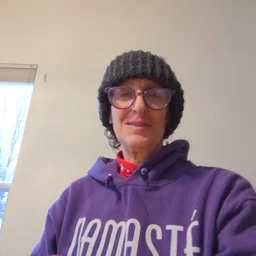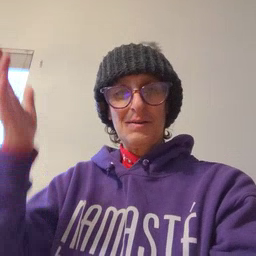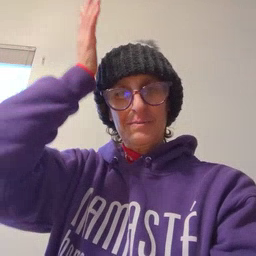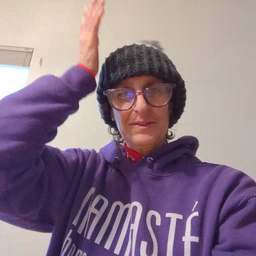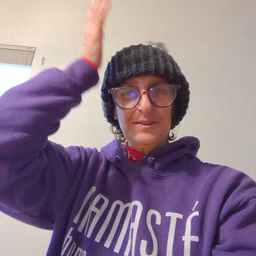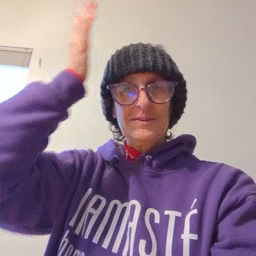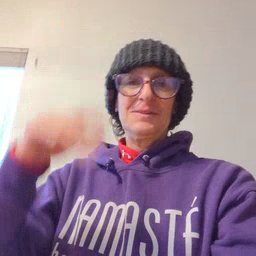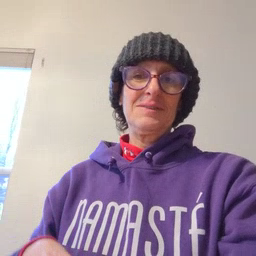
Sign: garbage